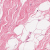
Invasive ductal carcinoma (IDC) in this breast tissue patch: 0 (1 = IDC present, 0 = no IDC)